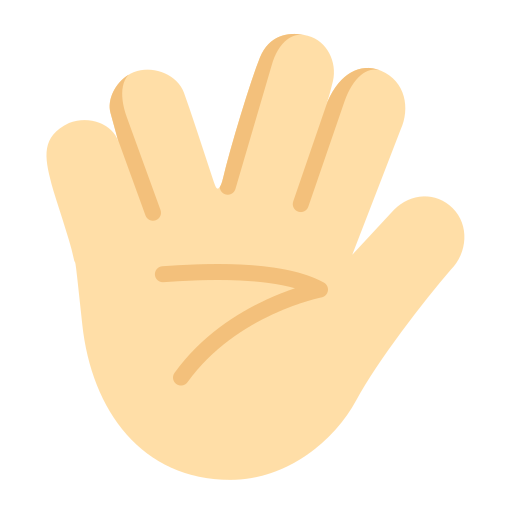
vulcan salute flat light